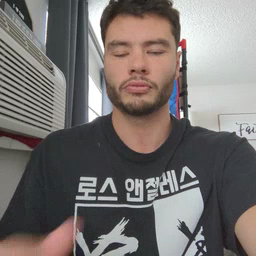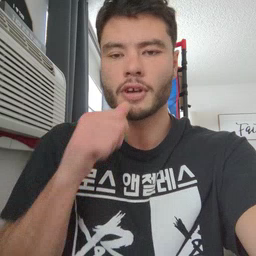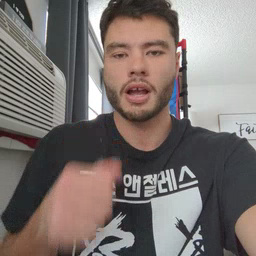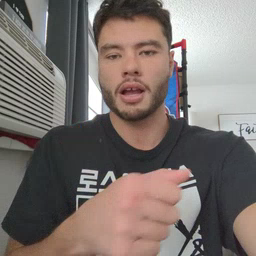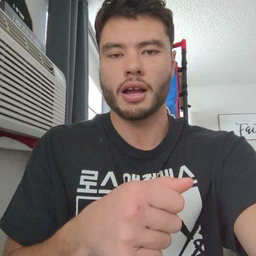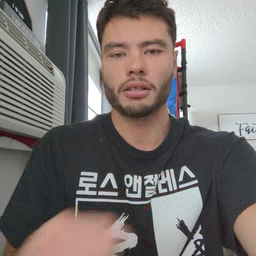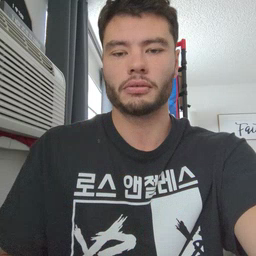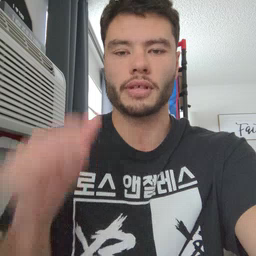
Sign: hide